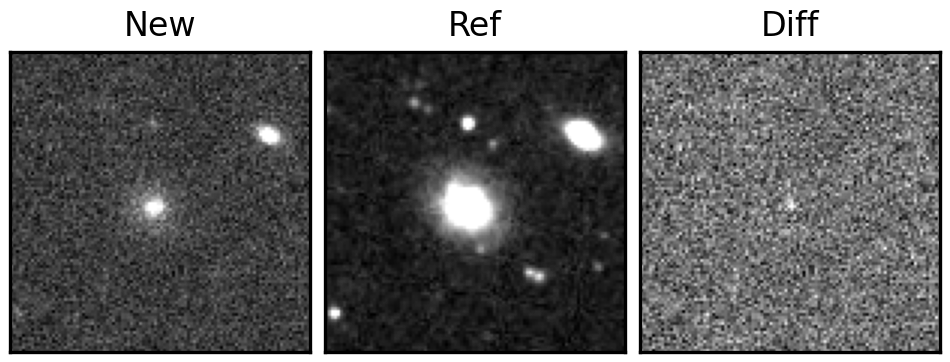
Label: real